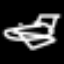
Label: airplane